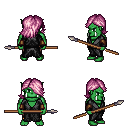
a pixel art fantasy rpg character, male body template, orc, green skin, gray robe, gold greaves, pink swoop hairstyle, cloth bracers, spear, four views (front, back, left, right), 2x2 character sprite sheet, small pixel art, hard edges, no anti-aliasing